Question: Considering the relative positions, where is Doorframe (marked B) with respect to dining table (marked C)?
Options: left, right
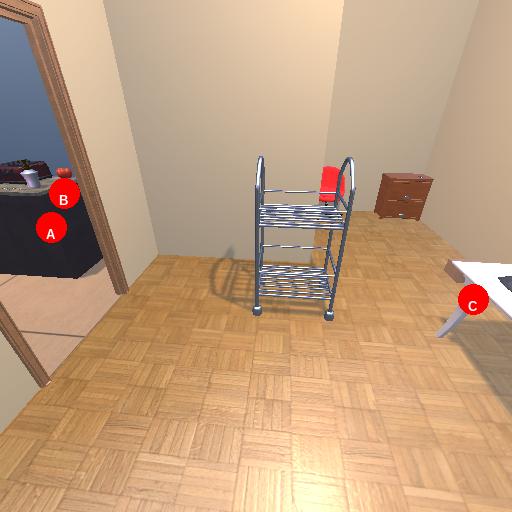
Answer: left